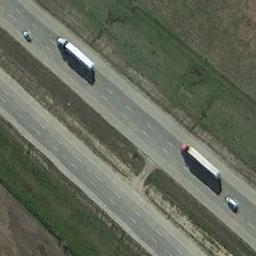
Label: freeway